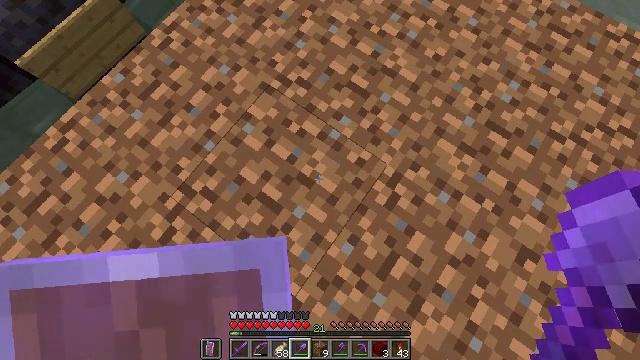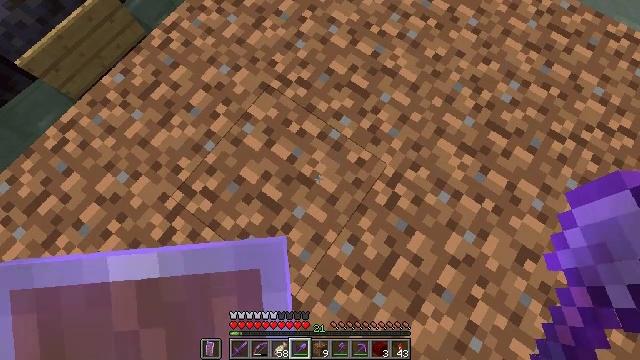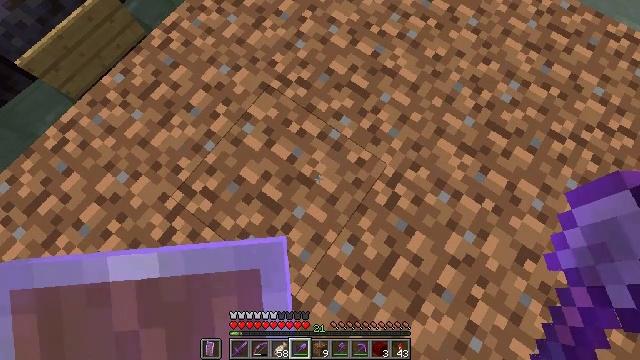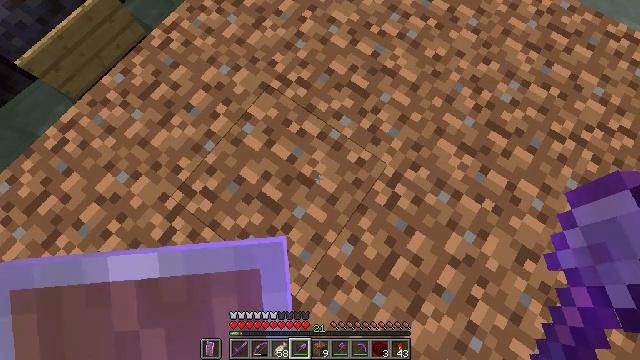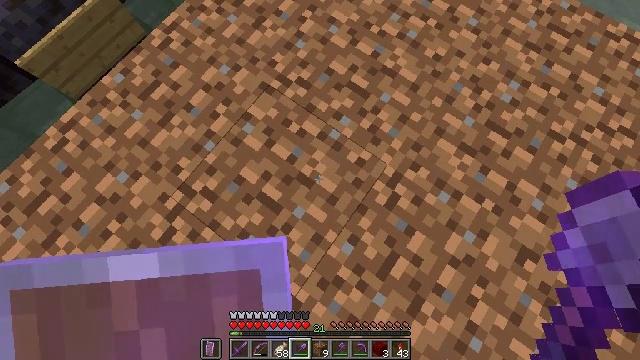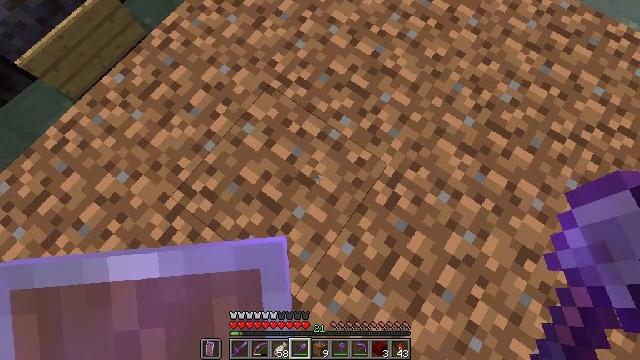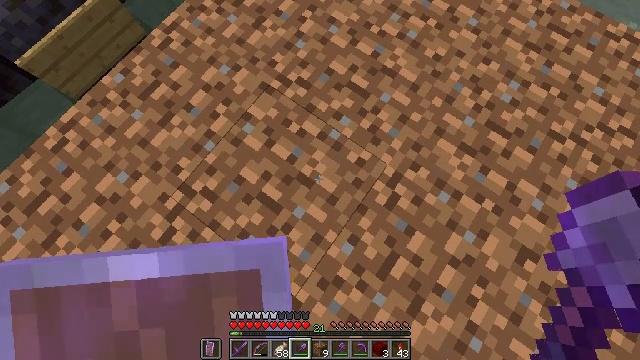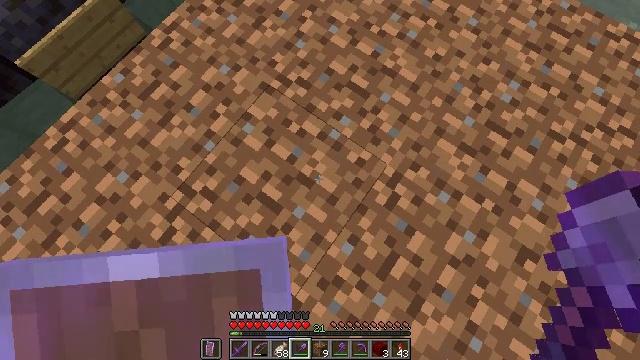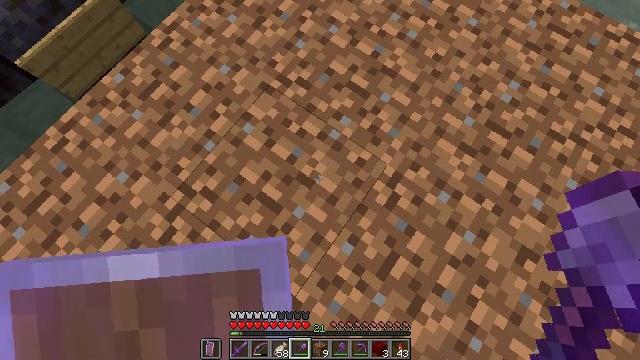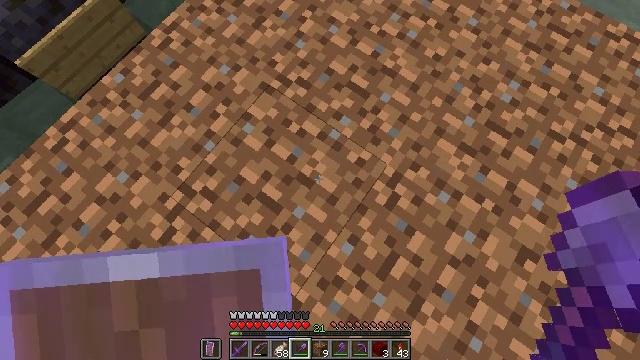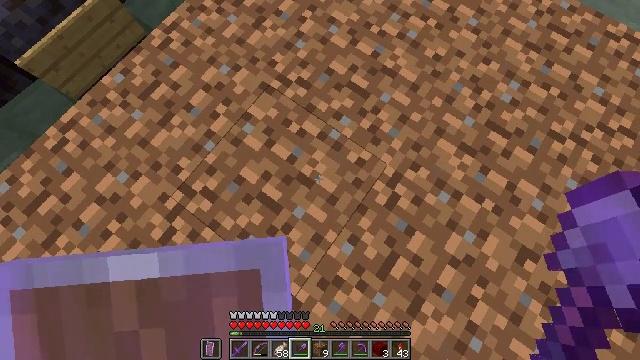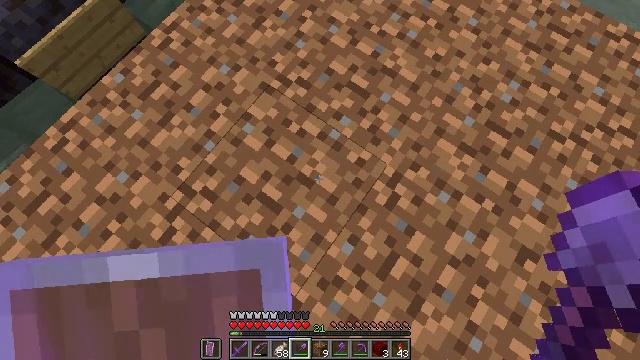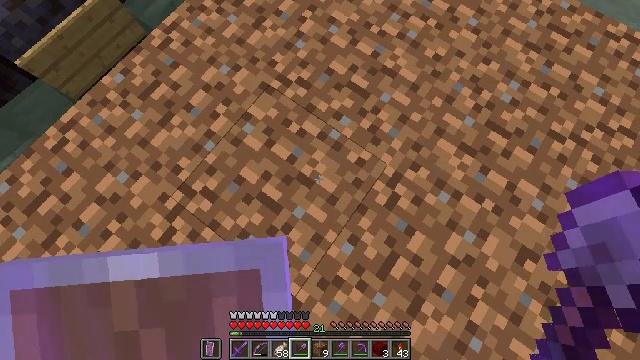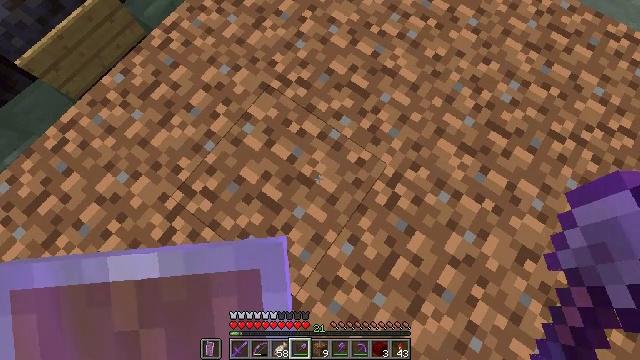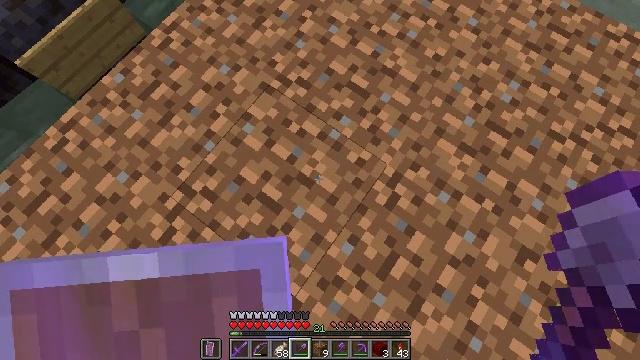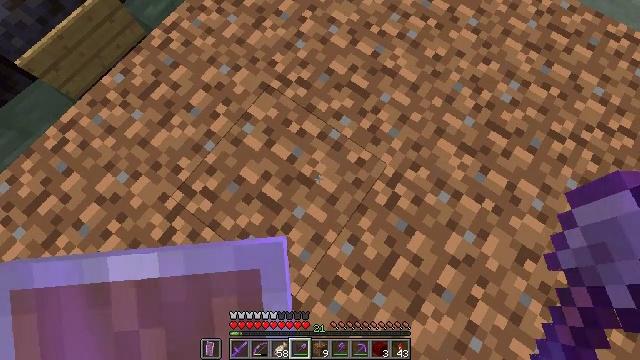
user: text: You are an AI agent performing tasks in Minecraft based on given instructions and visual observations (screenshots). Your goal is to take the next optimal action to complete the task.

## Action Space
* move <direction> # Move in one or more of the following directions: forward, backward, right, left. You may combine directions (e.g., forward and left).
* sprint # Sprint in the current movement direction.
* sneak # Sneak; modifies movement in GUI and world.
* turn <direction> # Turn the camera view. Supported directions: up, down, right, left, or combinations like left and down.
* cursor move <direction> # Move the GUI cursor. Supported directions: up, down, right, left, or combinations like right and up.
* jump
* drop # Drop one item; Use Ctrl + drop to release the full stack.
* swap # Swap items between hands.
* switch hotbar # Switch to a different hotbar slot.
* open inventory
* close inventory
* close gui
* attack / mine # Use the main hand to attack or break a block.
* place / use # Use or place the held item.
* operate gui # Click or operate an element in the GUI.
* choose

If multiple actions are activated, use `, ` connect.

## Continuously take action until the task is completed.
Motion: motion action
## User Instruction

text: Break the dirt block.
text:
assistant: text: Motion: no_op
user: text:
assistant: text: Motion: no_op
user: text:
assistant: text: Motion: no_op
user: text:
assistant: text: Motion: no_op
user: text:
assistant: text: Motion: no_op
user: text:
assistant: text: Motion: no_op
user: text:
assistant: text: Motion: no_op
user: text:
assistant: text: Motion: no_op
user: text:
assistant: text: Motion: no_op
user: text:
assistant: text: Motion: no_op
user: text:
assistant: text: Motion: no_op
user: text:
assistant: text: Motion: no_op
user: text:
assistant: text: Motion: no_op
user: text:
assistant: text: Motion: no_op
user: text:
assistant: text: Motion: no_op
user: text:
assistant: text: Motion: attack / mine
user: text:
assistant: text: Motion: attack / mine
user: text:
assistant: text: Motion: no_op
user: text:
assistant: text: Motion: no_op
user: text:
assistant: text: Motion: no_op
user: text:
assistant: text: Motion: no_op
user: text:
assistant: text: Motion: no_op
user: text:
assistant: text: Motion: no_op
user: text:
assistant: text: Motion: no_op
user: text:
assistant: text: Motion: no_op
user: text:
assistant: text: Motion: no_op
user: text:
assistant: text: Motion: no_op
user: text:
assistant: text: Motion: no_op
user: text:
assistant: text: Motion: no_op
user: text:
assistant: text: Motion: turn right and down